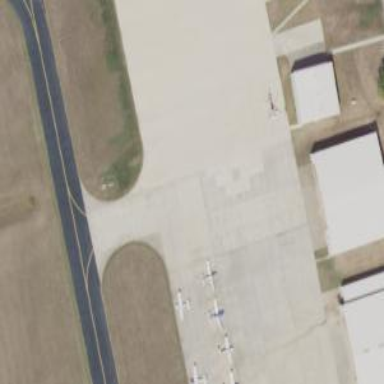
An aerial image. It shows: Image of taxiway at airport.